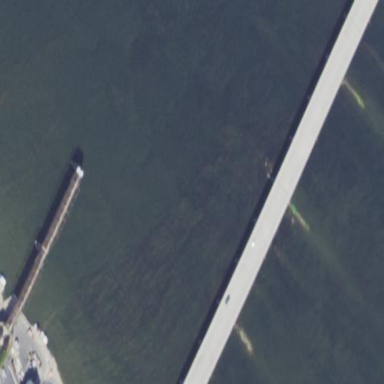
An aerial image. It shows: Man-made bridge.